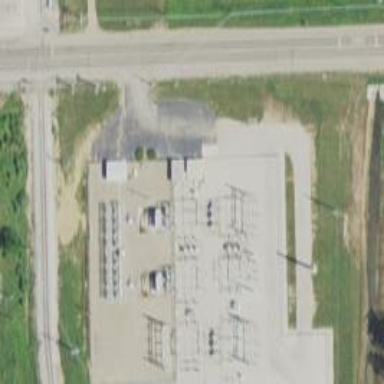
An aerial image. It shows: Switch for power supply.